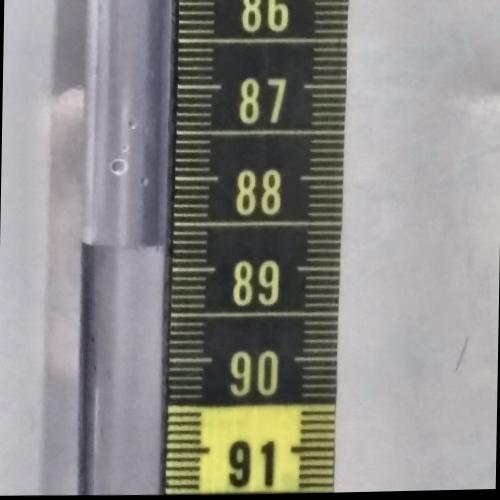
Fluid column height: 88.8 cm